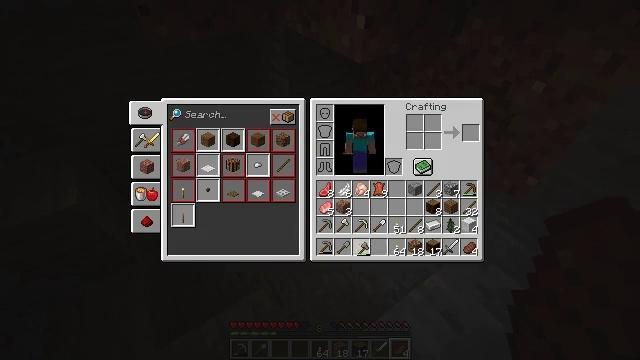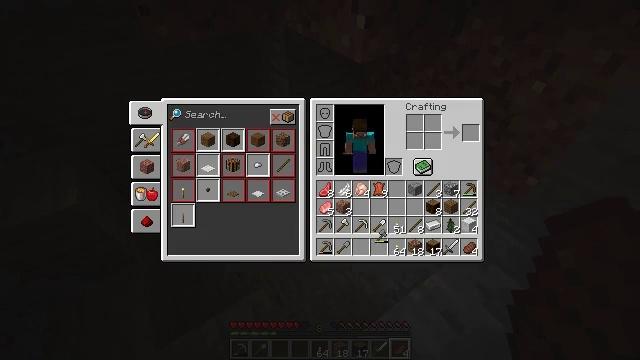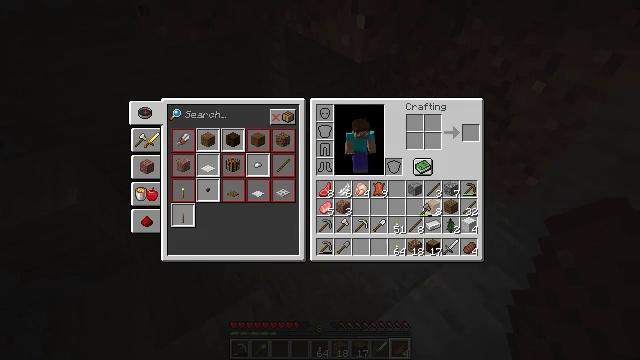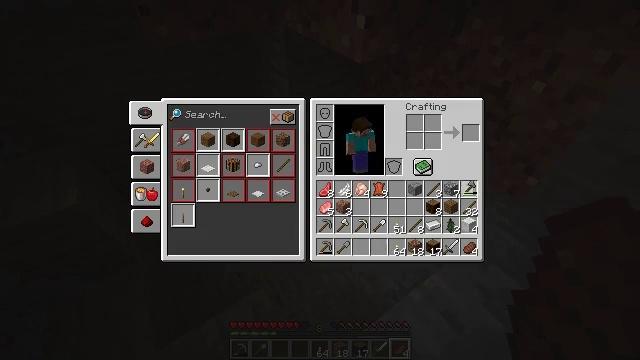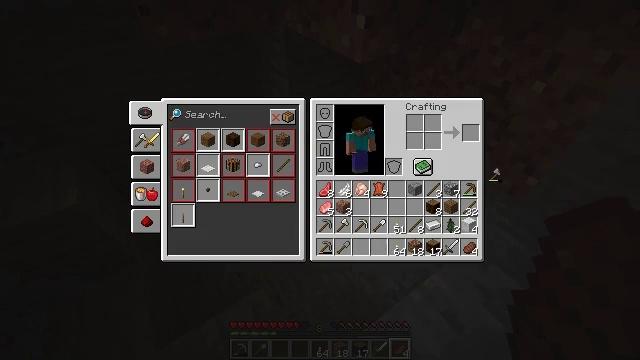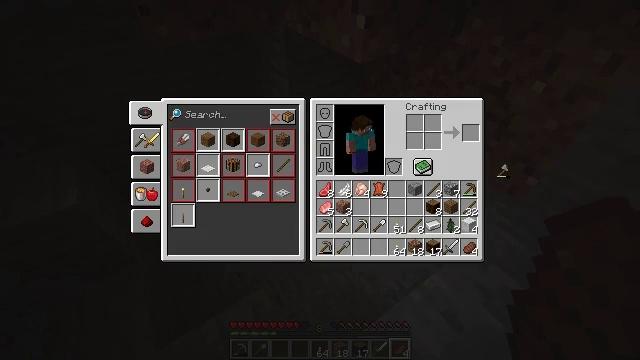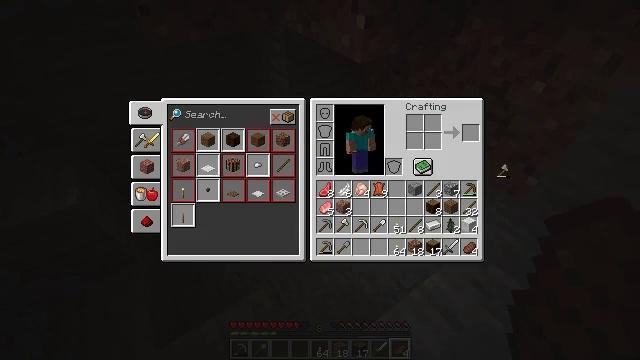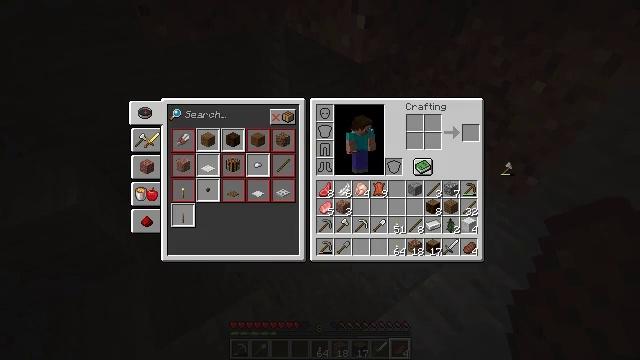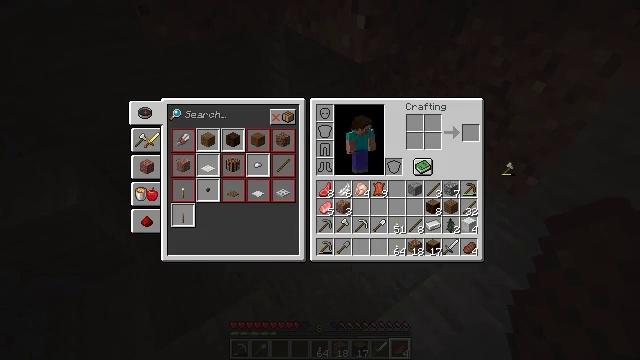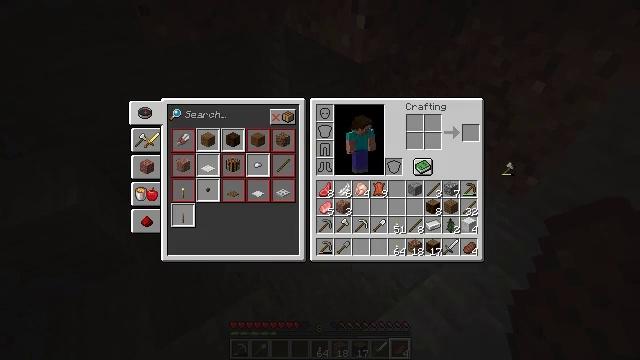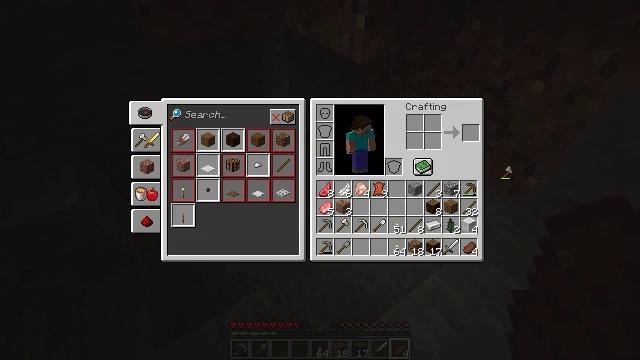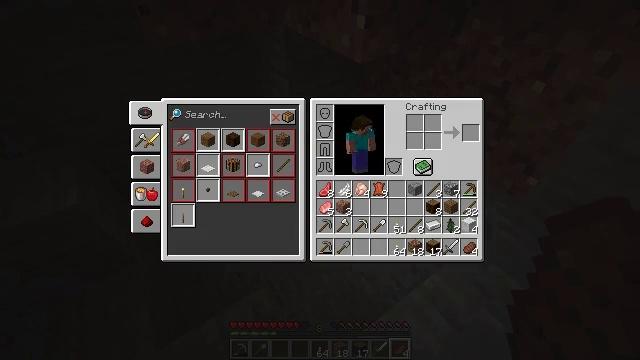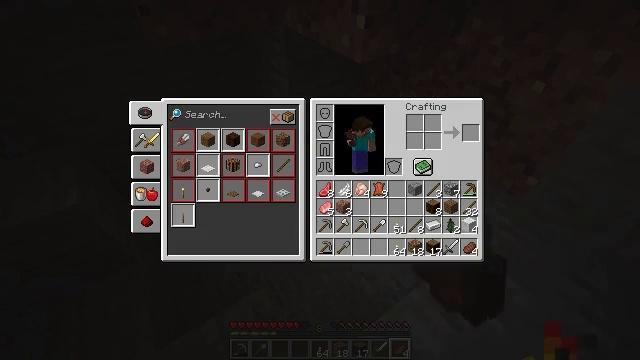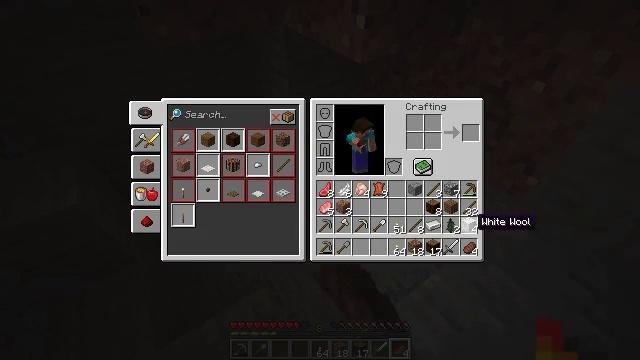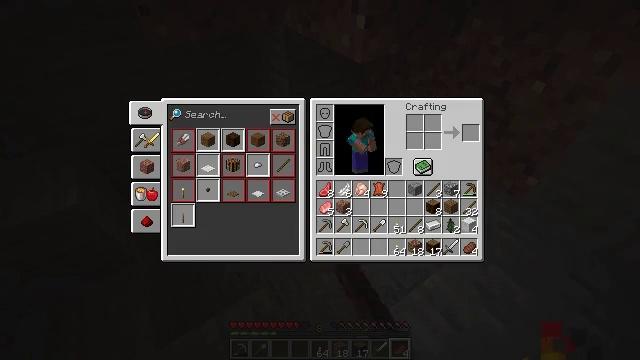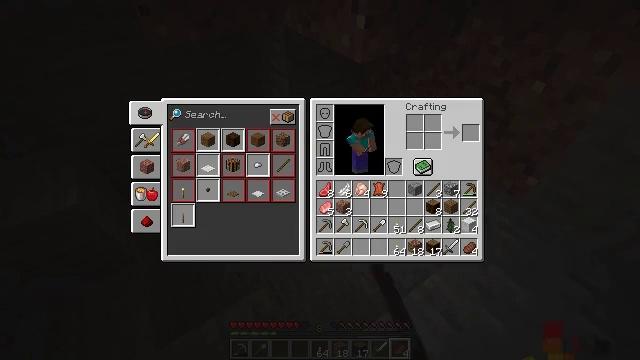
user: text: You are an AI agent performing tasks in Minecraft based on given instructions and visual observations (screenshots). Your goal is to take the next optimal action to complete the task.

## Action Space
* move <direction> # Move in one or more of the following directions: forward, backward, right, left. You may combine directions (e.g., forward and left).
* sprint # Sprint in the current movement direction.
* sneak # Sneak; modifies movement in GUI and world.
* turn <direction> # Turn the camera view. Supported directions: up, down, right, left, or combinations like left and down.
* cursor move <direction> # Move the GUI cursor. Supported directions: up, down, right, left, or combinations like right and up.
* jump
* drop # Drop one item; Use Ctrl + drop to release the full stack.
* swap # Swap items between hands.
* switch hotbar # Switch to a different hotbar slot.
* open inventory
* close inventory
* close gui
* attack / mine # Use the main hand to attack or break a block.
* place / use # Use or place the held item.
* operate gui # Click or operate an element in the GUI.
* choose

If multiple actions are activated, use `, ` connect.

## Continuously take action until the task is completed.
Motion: motion action
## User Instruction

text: Drop a stone axe.
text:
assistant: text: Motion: cursor move right and up
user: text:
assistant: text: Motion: cursor move right and up
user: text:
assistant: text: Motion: cursor move right and up
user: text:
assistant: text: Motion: cursor move right and up
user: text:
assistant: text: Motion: cursor move right
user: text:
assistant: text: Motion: no_op
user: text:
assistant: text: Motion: no_op
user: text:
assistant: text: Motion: operate gui
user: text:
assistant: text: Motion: operate gui
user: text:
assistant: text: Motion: operate gui
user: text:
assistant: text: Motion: cursor move left and down
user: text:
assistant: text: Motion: cursor move left and down
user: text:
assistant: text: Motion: cursor move left and down
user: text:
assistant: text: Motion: no_op
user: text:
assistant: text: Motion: no_op
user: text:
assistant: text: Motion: no_op